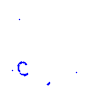
Particle: proton